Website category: auto
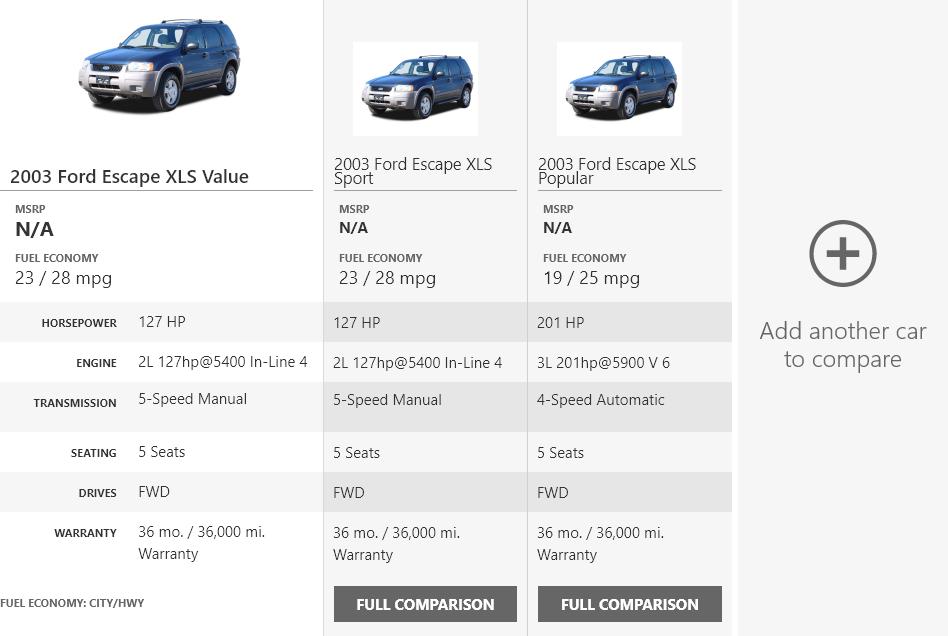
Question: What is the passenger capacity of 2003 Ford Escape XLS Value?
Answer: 5 Seats

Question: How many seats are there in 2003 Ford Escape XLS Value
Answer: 5 Seats

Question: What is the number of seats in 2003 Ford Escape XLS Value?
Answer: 5 Seats

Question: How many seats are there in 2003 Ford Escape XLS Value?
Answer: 5 Seats

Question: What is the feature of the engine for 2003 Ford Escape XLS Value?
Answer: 2L 127hp@5400 In-Line 4

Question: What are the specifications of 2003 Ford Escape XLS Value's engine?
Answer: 2L 127hp@5400 In-Line 4

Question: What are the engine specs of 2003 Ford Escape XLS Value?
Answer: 2L 127hp@5400 In-Line 4

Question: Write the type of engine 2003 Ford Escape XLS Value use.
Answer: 2L 127hp@5400 In-Line 4

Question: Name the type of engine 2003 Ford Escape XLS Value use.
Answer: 2L 127hp@5400 In-Line 4

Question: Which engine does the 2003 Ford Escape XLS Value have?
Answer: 2L 127hp@5400 In-Line 4

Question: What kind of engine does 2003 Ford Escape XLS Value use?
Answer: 2L 127hp@5400 In-Line 4

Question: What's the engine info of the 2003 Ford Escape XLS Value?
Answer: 2L 127hp@5400 In-Line 4

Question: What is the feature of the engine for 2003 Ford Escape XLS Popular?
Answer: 3L 201hp@5900 V 6

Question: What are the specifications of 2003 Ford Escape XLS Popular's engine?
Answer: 3L 201hp@5900 V 6

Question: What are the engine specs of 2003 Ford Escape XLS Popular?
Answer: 3L 201hp@5900 V 6

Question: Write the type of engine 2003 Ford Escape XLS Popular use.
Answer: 3L 201hp@5900 V 6

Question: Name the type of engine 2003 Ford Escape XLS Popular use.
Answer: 3L 201hp@5900 V 6

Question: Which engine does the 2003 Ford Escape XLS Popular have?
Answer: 3L 201hp@5900 V 6

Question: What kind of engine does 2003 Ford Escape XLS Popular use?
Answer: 3L 201hp@5900 V 6

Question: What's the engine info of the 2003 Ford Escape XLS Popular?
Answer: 3L 201hp@5900 V 6

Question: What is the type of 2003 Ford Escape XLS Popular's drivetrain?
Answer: FWD

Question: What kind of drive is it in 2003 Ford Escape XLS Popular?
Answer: FWD

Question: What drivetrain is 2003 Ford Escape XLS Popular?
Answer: FWD

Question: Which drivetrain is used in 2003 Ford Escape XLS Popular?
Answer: FWD

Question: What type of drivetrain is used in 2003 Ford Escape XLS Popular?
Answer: FWD

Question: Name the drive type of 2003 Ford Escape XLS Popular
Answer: FWD

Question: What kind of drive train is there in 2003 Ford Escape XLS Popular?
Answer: FWD

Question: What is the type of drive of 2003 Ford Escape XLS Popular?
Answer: FWD

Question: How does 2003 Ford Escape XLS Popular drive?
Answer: FWD

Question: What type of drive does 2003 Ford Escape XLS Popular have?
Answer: FWD

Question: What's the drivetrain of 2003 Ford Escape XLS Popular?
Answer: FWD

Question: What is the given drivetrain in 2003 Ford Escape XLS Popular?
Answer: FWD

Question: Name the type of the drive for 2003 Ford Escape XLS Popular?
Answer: FWD

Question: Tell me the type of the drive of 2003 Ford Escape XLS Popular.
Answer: FWD

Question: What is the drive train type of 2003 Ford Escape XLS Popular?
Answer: FWD

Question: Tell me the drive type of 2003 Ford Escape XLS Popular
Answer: FWD

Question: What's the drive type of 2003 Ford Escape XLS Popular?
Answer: FWD

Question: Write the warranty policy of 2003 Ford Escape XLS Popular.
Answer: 36 mo. / 36,000 mi. Warranty

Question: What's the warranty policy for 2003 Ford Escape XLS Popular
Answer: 36 mo. / 36,000 mi. Warranty

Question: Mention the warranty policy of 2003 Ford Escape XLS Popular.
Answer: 36 mo. / 36,000 mi. Warranty

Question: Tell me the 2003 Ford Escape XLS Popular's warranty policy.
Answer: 36 mo. / 36,000 mi. Warranty